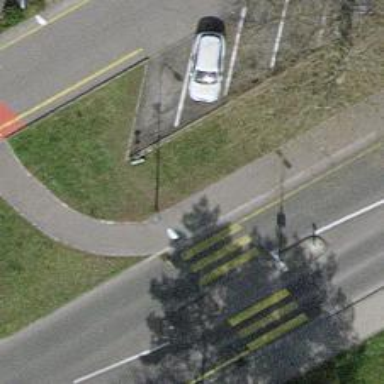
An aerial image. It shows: Asphalt sidewalk.